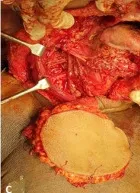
Intra operative photograph of pectoralis major myocutaneous (PMM) flap.
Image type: medical_photograph (other_medical_photograph)